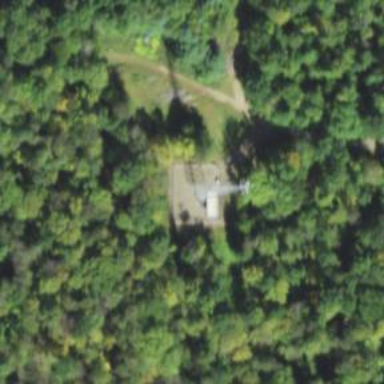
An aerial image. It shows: Man-made mast used for communication purposes.